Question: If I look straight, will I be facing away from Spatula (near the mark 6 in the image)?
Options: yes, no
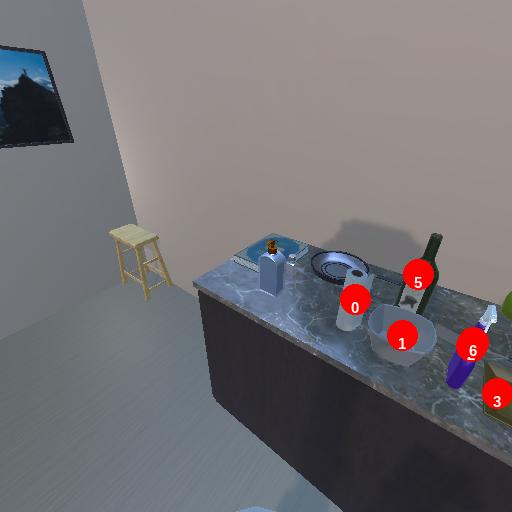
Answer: yes